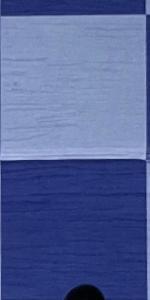
Label: Empty